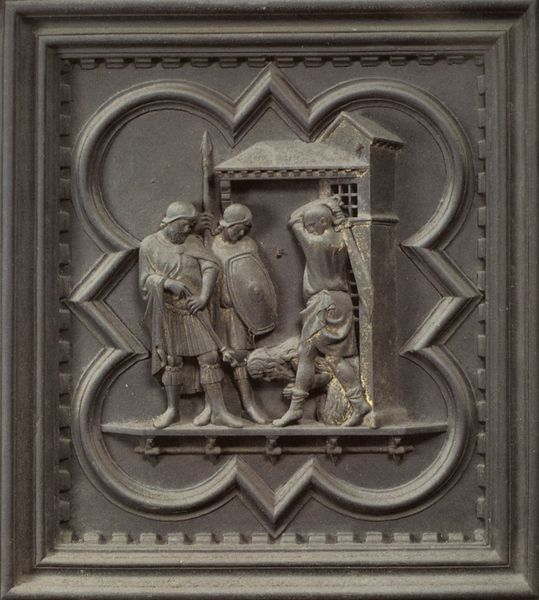
Titel: Südportal
Künstler: Andrea Pisano
Standort: Florenz, Baptisterium (EU - I - Toskana)
Schlagwörter: gemälde, gruppe, mann, fenster, frankreich, männer, tür, dach, ornament, henker, hinrichtung, köpfen, mord, rahmen, stehen, tod, bild, feld, gitter, kirche, renaissance, rund, turm, skulptur, relief, italien, figuren, wachhaus, lanze, soldaten, spitz, verzierung, metall, bronze, platte, tor, eisen, schild, zinn, burg, schwert, waffen, plakette, ritter, schnitzerei, römer, christus, jesus, vergittert, knieend, mittelalter, florenz, opfer, speer, wandbild, gefangener, guss, biblisch, umrahmt, zahnschnitt, vierpaß, eingerahmt, köpfung, täter, pisano, lmetall, erschlagung, erniedrigt